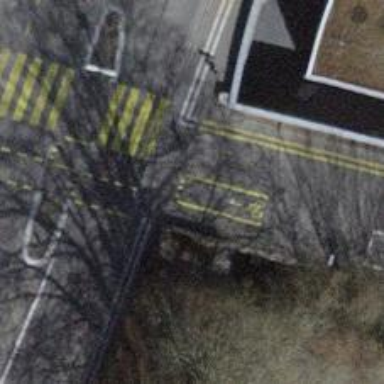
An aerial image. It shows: Bollard.